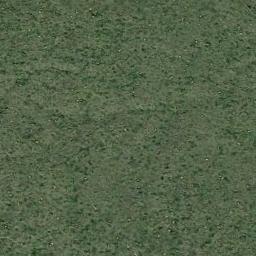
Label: meadow